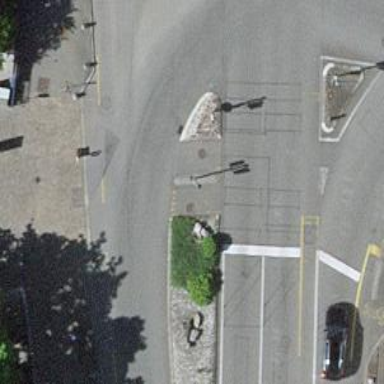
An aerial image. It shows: Cycleway with paving stones surface.